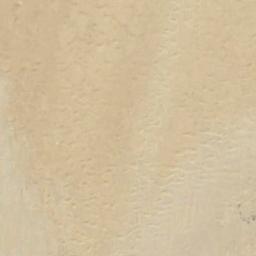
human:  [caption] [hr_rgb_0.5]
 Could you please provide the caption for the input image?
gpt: This is a yellow desert with sparse wavy stripes .

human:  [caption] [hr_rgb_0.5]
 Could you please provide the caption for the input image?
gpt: The desert is with half of white sand and half of yellow sand .

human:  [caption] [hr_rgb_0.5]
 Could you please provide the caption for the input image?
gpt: There are many lines in the desert .

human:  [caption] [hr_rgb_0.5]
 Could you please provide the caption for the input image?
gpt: The desert has yellow sand and flat terrain .

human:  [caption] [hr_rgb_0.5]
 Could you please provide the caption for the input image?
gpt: A yellow desert covered with sand .